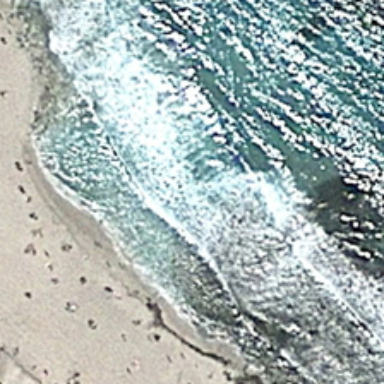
The sea beat the white spray on the beach .